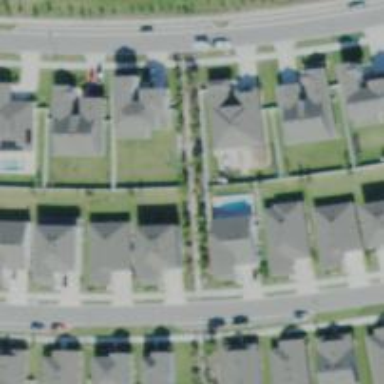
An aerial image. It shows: Footway in residential neighborhood.